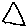
Label: triangle